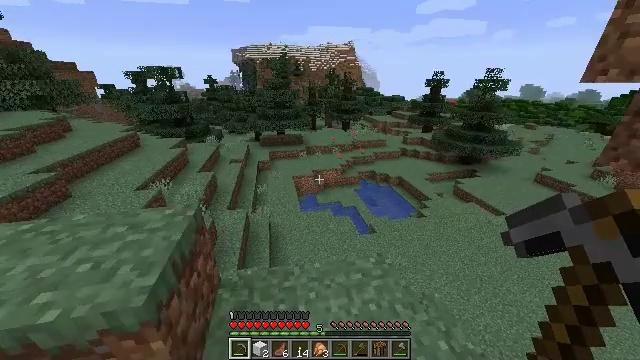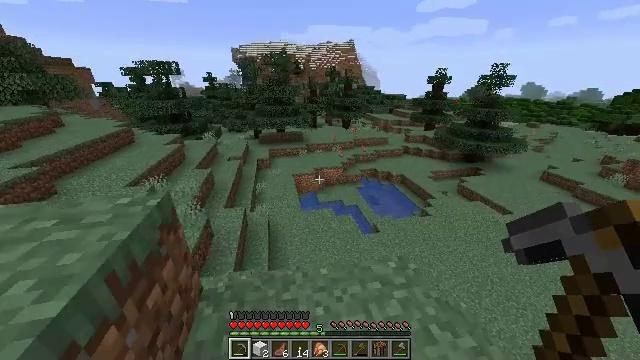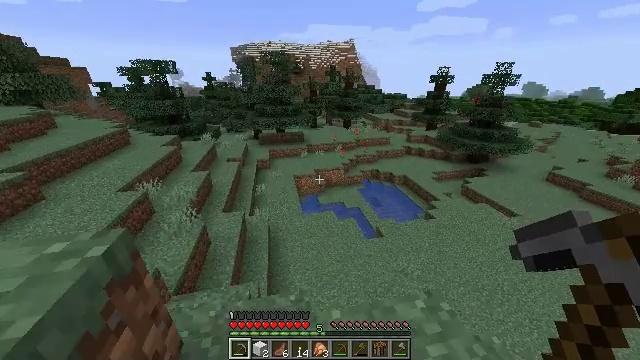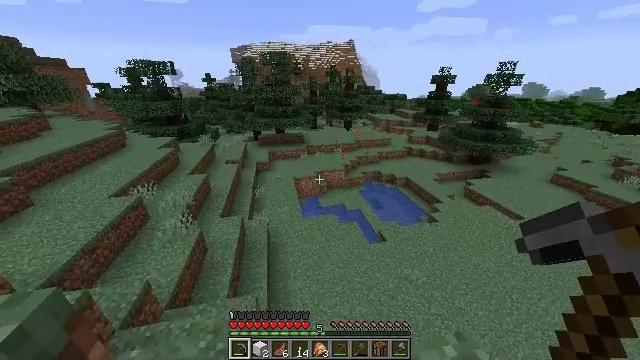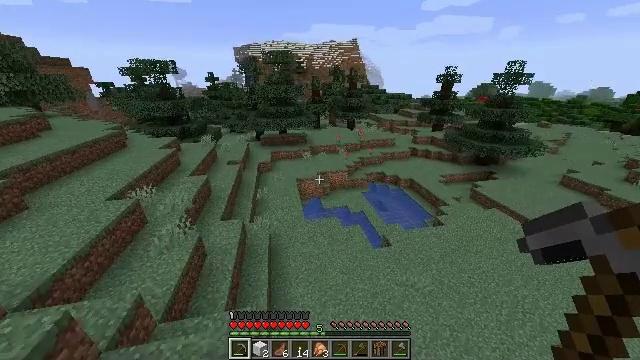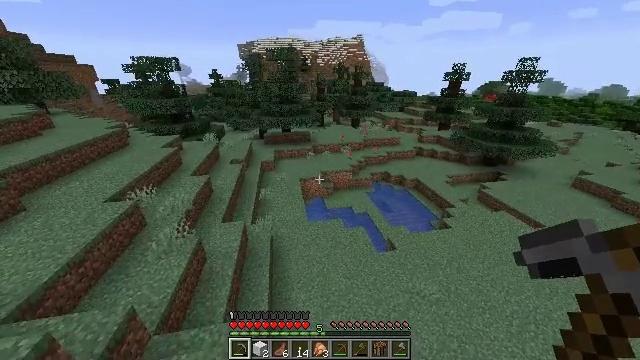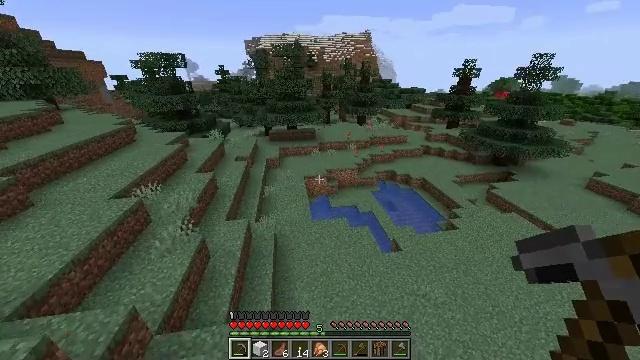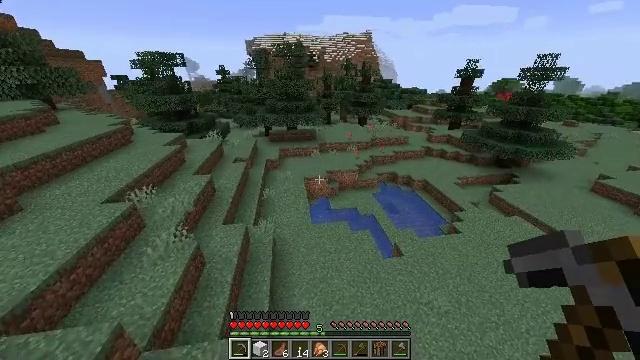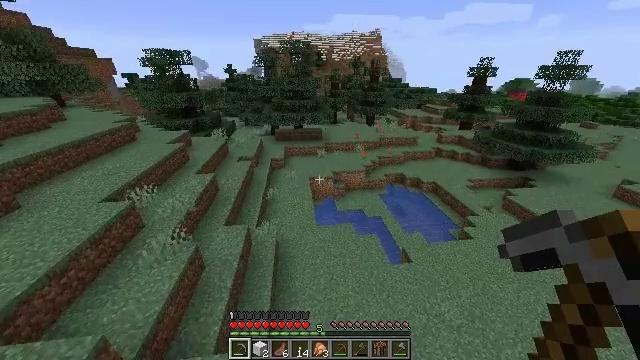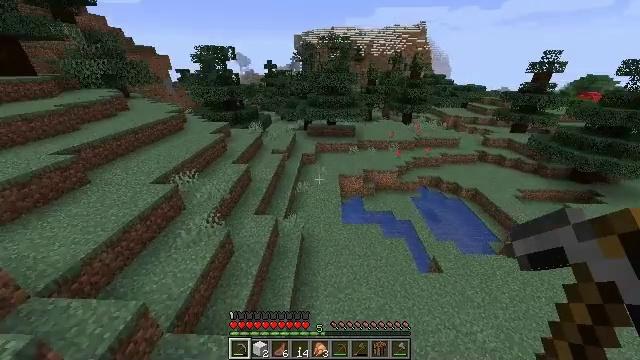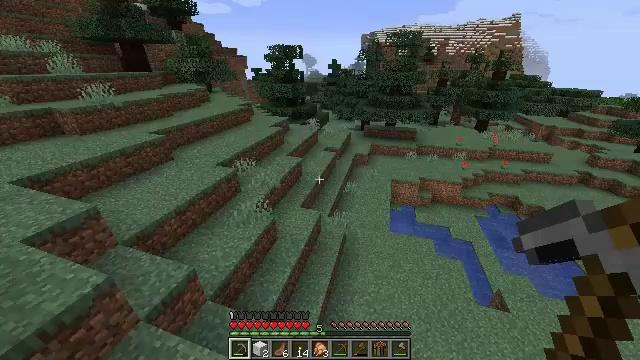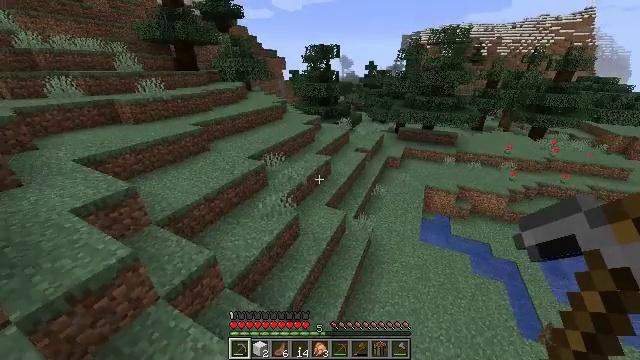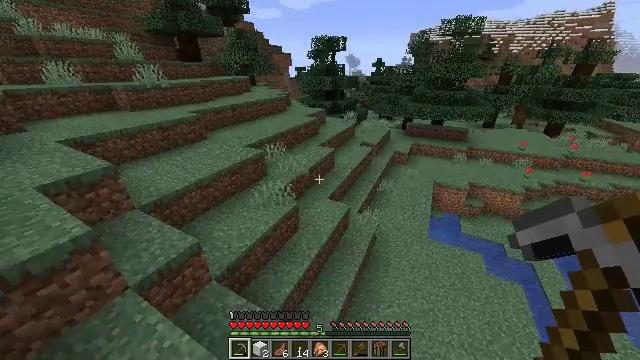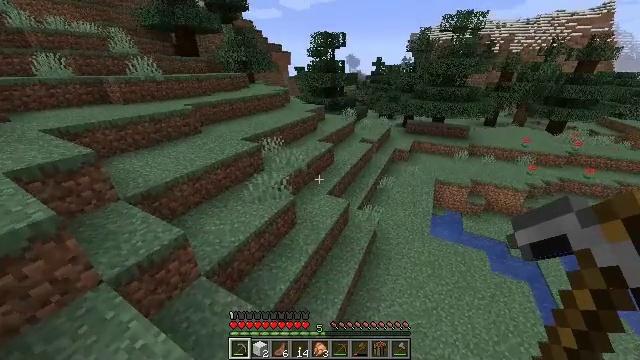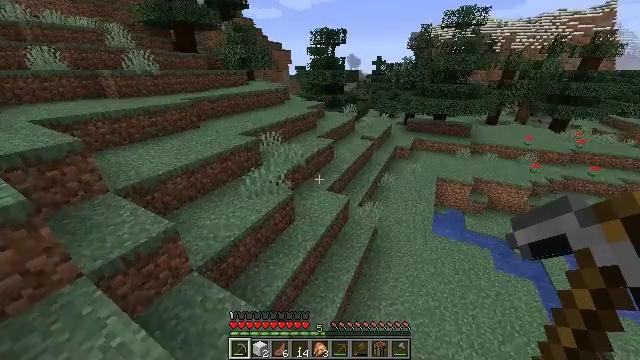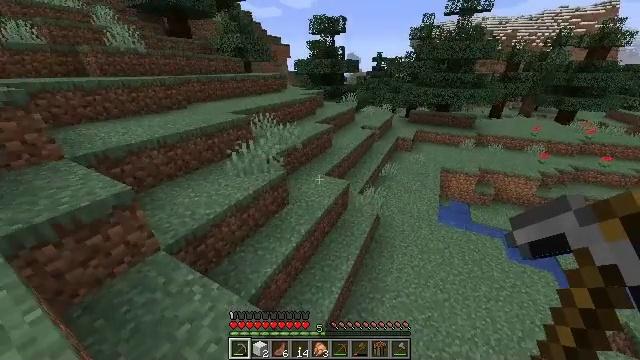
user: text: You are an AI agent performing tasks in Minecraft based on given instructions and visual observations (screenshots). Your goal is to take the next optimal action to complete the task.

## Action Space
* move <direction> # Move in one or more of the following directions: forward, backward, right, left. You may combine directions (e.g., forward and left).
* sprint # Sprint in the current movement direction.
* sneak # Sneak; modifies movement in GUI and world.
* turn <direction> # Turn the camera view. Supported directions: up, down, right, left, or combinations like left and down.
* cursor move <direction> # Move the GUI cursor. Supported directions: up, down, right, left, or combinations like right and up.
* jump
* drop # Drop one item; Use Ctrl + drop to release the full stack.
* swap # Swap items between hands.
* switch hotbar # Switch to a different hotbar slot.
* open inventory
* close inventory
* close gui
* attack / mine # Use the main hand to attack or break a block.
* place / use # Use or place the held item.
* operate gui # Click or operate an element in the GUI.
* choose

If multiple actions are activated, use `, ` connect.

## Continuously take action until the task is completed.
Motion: motion action
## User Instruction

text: Mine the pumpkin from the ground.
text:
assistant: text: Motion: move forward, sprint
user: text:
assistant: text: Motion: move forward, sprint
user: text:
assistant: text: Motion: move forward, sprint
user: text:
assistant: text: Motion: move forward, sprint
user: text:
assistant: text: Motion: move forward, sprint, turn left
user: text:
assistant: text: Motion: move forward, sprint, turn left
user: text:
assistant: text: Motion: move forward, sprint
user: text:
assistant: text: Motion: move forward, sprint, turn left
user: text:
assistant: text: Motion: move forward, sprint, turn left
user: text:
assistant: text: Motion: move forward, sprint, turn left
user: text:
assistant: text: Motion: move forward, sprint, turn left
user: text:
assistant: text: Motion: move forward, sprint, turn left
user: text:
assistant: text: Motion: move forward, sprint
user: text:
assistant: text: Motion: move forward, sprint
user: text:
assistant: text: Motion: move forward, sprint
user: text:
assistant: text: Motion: move forward, sprint
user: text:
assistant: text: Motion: move forward, sprint
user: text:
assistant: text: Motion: move forward, sprint
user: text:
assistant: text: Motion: move forward, sprint
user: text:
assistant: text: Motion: move forward, sprint
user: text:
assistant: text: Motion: move forward, sprint
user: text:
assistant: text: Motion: move forward, sprint
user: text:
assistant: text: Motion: move forward, sprint
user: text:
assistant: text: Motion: move forward, sprint
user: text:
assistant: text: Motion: move forward, sprint
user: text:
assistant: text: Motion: move forward, sprint
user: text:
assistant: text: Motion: move forward, sprint
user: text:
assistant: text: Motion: move forward, sprint
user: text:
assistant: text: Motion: move forward, sprint, turn right and up
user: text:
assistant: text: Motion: move forward, sprint, turn right and up